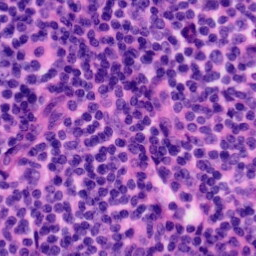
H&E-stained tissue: Tonsil